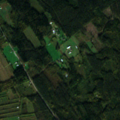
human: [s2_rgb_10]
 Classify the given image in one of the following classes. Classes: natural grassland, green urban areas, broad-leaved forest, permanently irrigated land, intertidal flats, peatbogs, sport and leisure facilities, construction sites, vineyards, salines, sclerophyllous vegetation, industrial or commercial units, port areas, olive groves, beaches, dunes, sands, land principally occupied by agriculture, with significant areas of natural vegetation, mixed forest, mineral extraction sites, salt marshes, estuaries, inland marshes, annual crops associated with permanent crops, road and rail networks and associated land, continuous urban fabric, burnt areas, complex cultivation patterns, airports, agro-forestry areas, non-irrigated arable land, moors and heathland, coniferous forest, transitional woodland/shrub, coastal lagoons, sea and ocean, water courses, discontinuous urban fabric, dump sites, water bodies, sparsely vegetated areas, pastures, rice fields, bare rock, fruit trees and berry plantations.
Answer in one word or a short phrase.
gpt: land principally occupied by agriculture, with significant areas of natural vegetation, coniferous forest, mixed forest